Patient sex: M
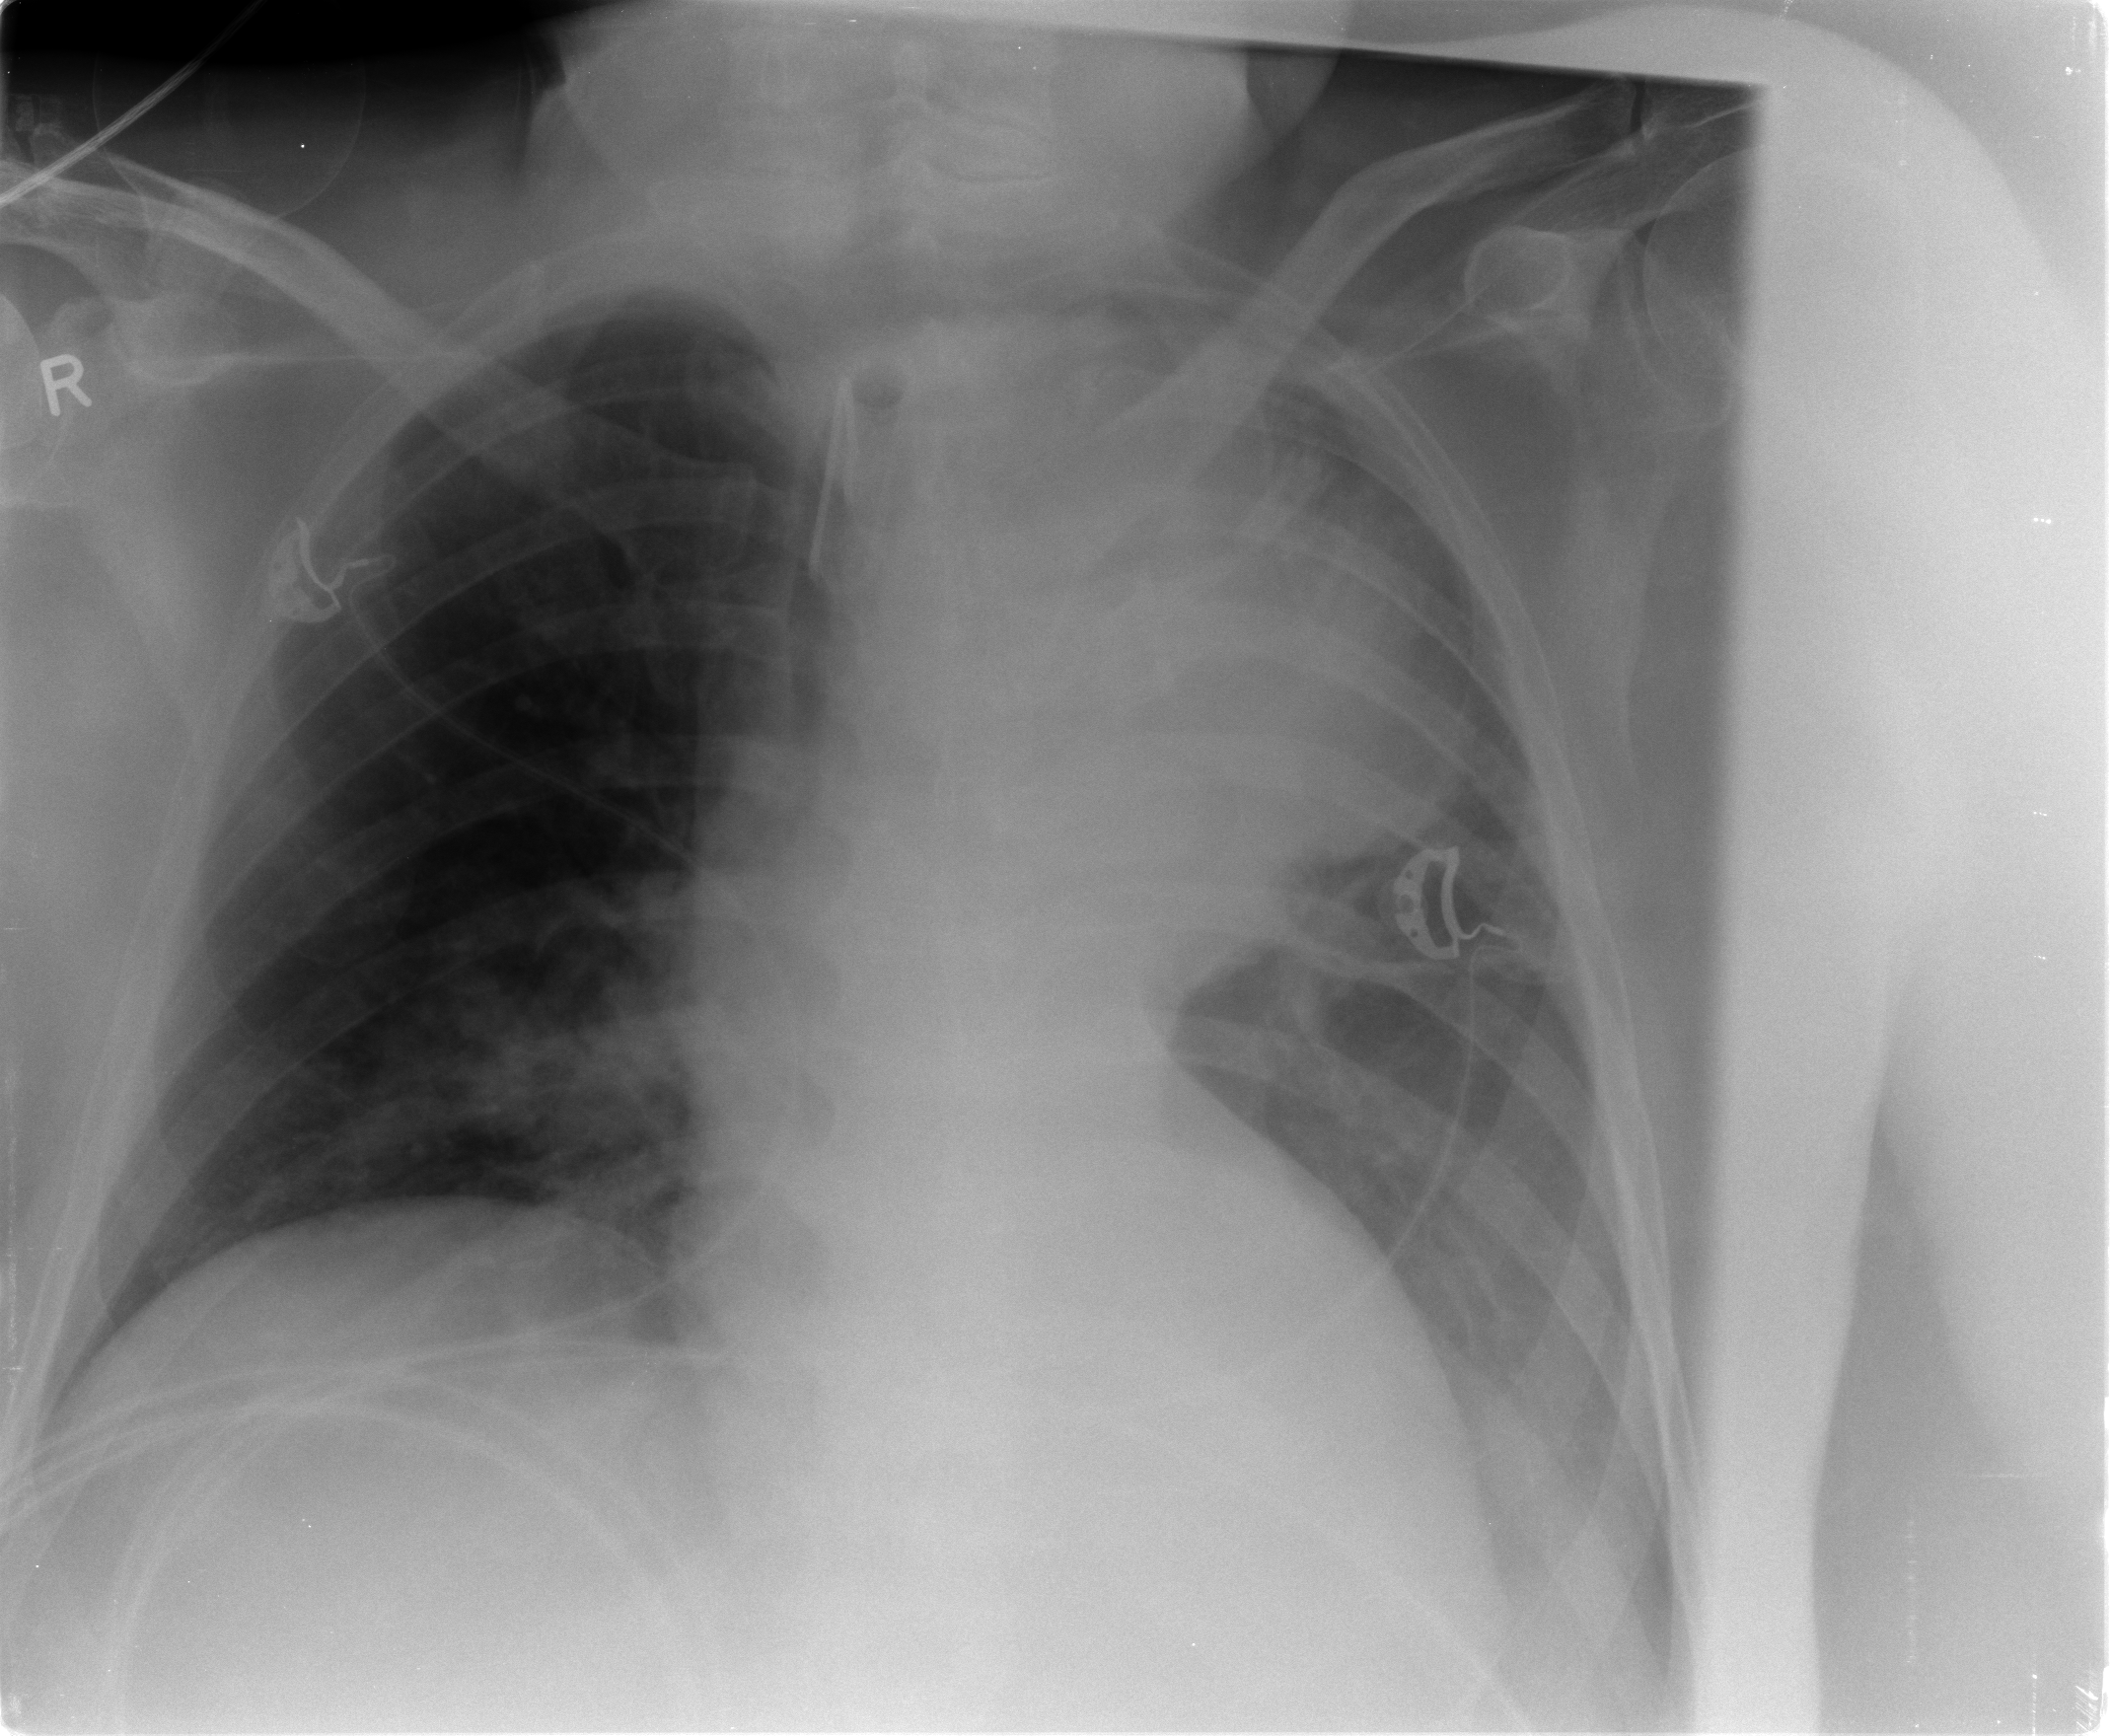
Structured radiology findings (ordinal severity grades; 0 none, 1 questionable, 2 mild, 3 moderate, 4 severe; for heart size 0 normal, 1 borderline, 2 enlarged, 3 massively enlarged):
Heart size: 0
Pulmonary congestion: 2
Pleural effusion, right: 0
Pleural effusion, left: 2
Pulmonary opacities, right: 0
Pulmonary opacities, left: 0
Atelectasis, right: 0
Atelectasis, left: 3